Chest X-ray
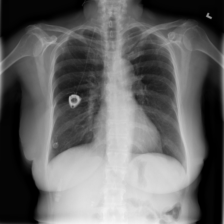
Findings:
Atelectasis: negative
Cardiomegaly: negative
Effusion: negative
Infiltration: negative
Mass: negative
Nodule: negative
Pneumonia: negative
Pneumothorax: negative
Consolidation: negative
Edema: negative
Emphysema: negative
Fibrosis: negative
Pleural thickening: negative
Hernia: negative